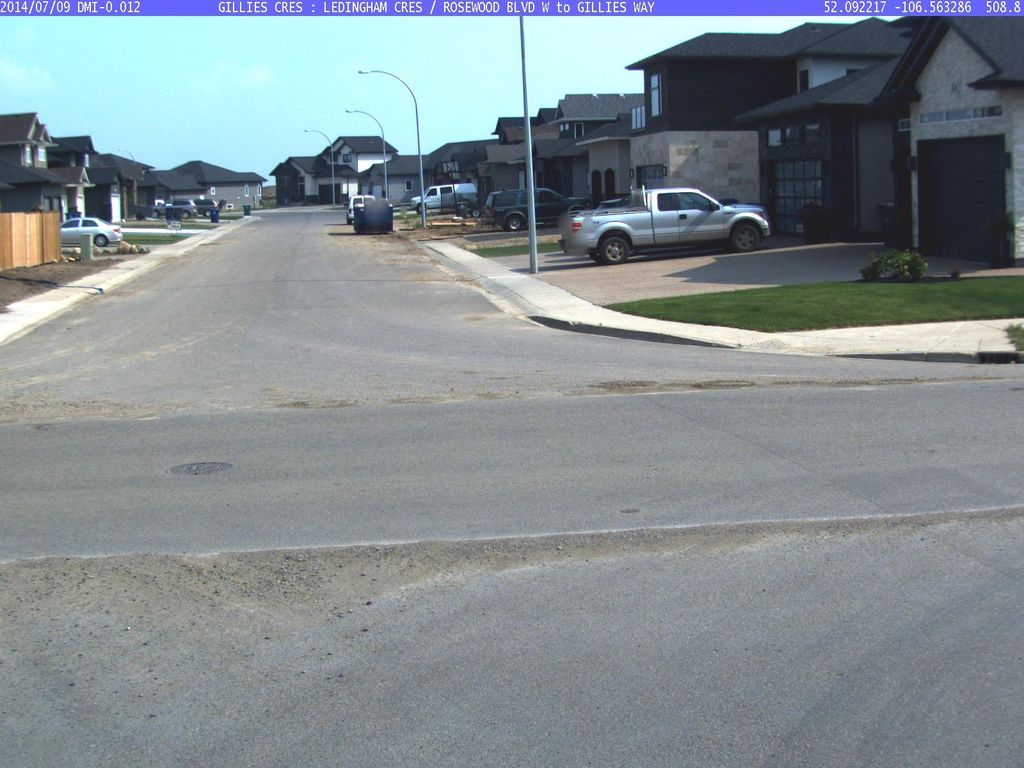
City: saskatoon